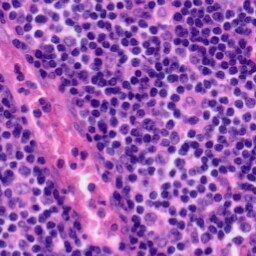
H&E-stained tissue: Tonsil